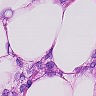
Metastatic tissue present: yes